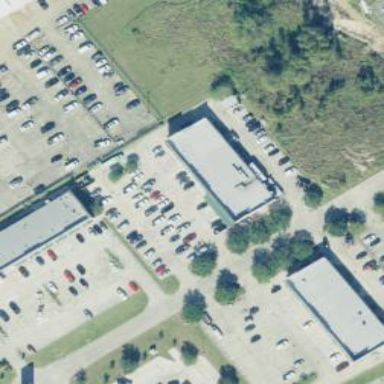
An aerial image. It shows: Retail building.